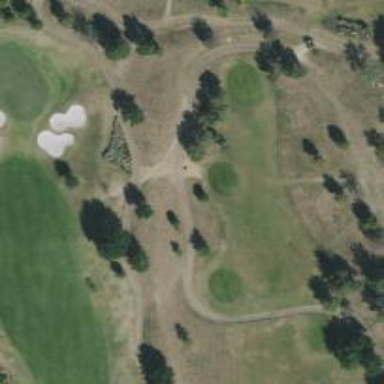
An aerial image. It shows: Path for golf carts.